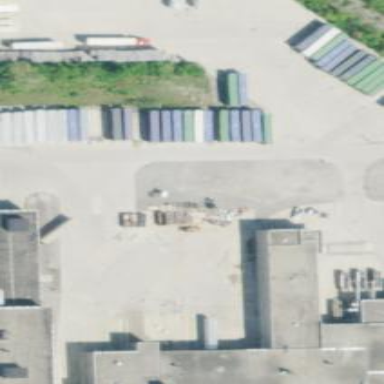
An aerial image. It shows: Industrial depot.